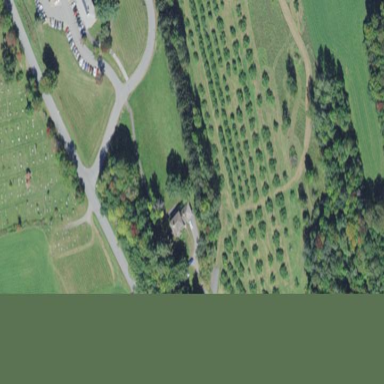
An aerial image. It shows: Orchard.